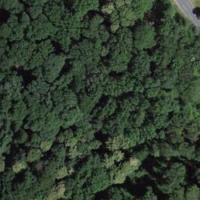
EUNIS habitat code: 53
Species observed at this site:
Trifolium pratense
Lotus corniculatus